Question: I have this VI in Labview that streams video from a webcam (Logitech C300) and processes the colored layers of each image as arrays. I am trying to get raw Bayer data from the webcam using Logitech's program (<URL> and the Vision Acquisition tool but I only get as much data as with regular capture, instead of four times more.
Basically, I get 1280x1024 24-bit pixels where I want 1280*1024 32-bit or 2560*2048 8-bit pixels.
Has anyone had any experience with this and knows a way for Labview to process the camera's raw output, or how to actually record a raw file from the camera?
Thank you!

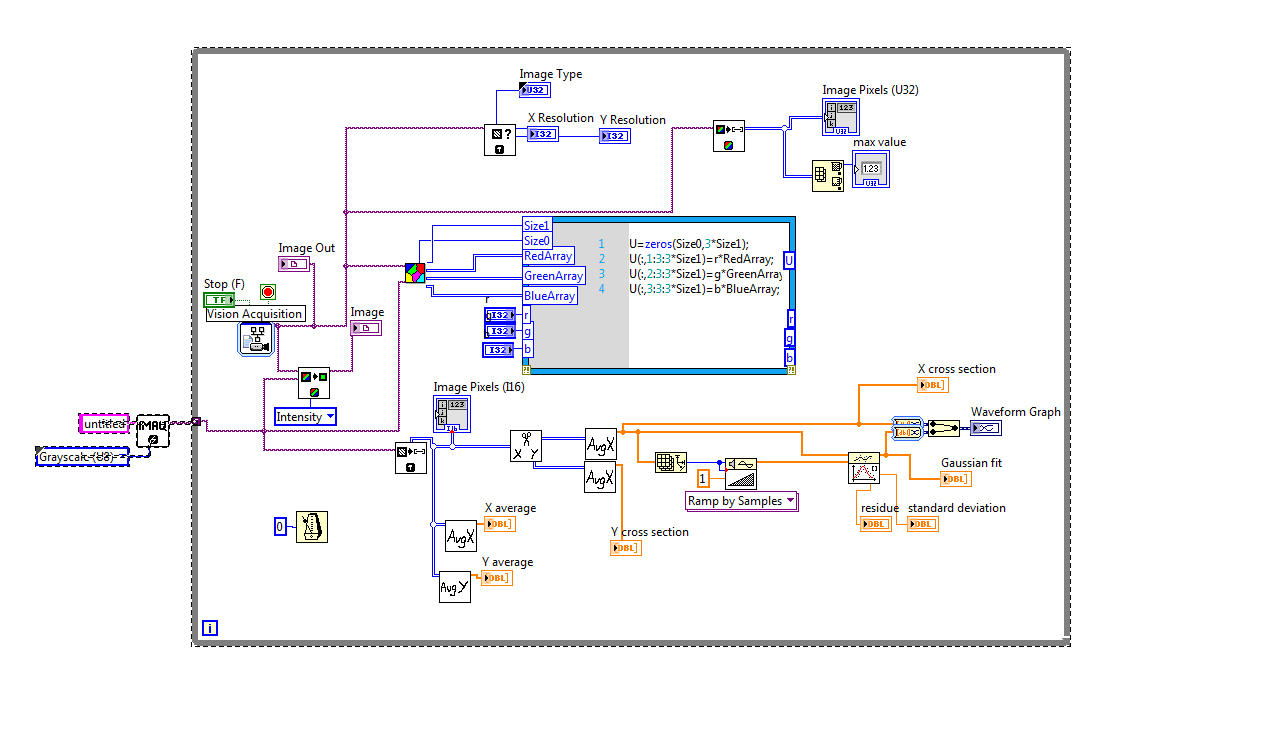
Answer: The driver flag you've enabled simply packs the raw pixel value (8/10 bpp) into the least significant bits of the 24bit values. Assuming that the 8bpp mode is used, the raw values can be extracted from the blue color plane as in the following example. It can then be debayered to obtain RGB values for example.

Unless you can improve on the debayer algorithms in the firmware, or have very specific needs this is not very useful. Normally, one can at least reduce the amount of data transferred by enabling raw mode - which is not the case here.
The above assumes that the raw video mode isn't being overwritten by the LabVIEW IMAQdx driver. If that is the case, you might be able to enable raw mode from LabVIEW through property nodes. This requires to manually configure the acquision, as the configurability of express VIs are limited. Use the EnumStrings property to get all possible attributes, and then see if there is something like the one specified outside of the diagram disable structure (this is from a different camera).